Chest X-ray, PA view. Patient: 40 years old, sex F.
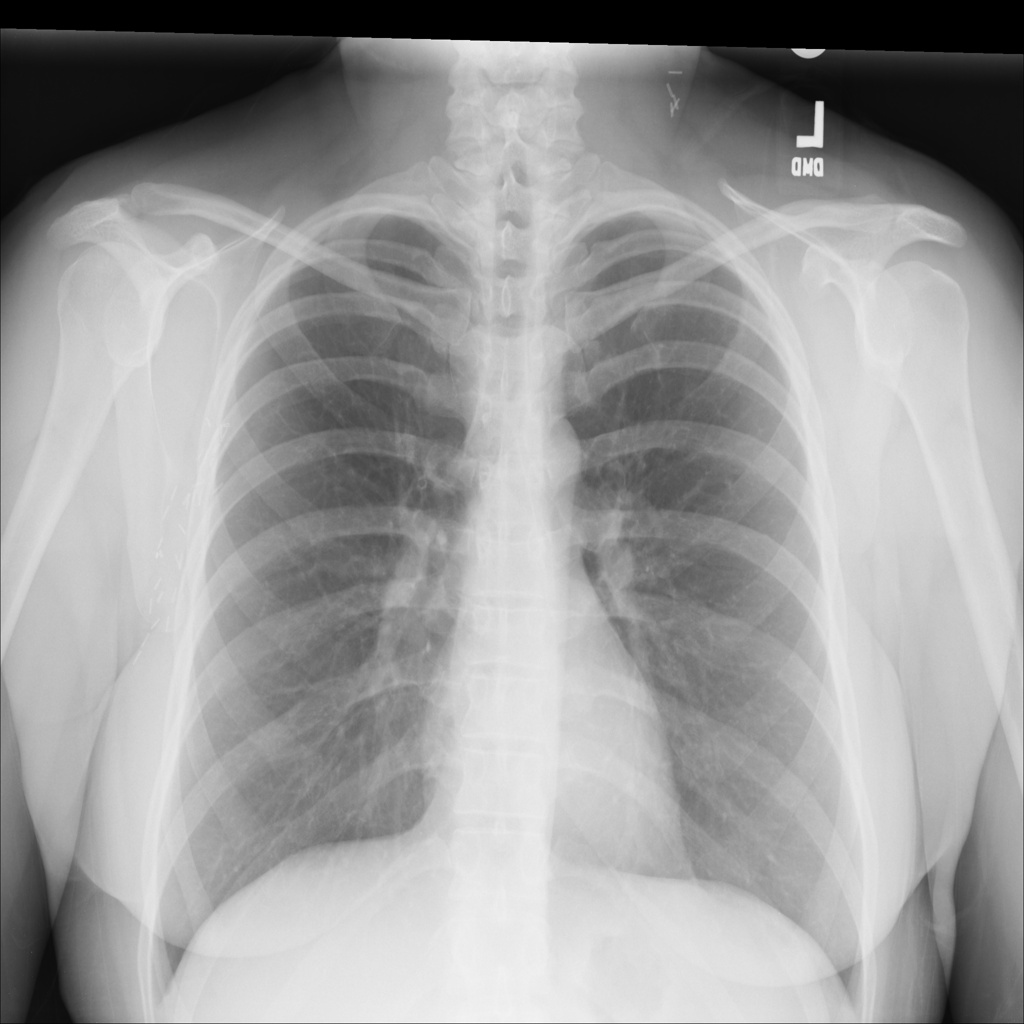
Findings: No Finding